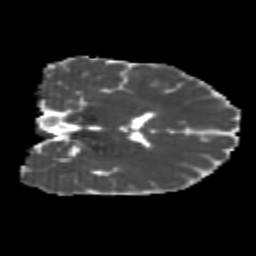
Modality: MD
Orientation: coronal
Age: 22
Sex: female
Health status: healthy
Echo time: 0.074 s